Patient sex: M
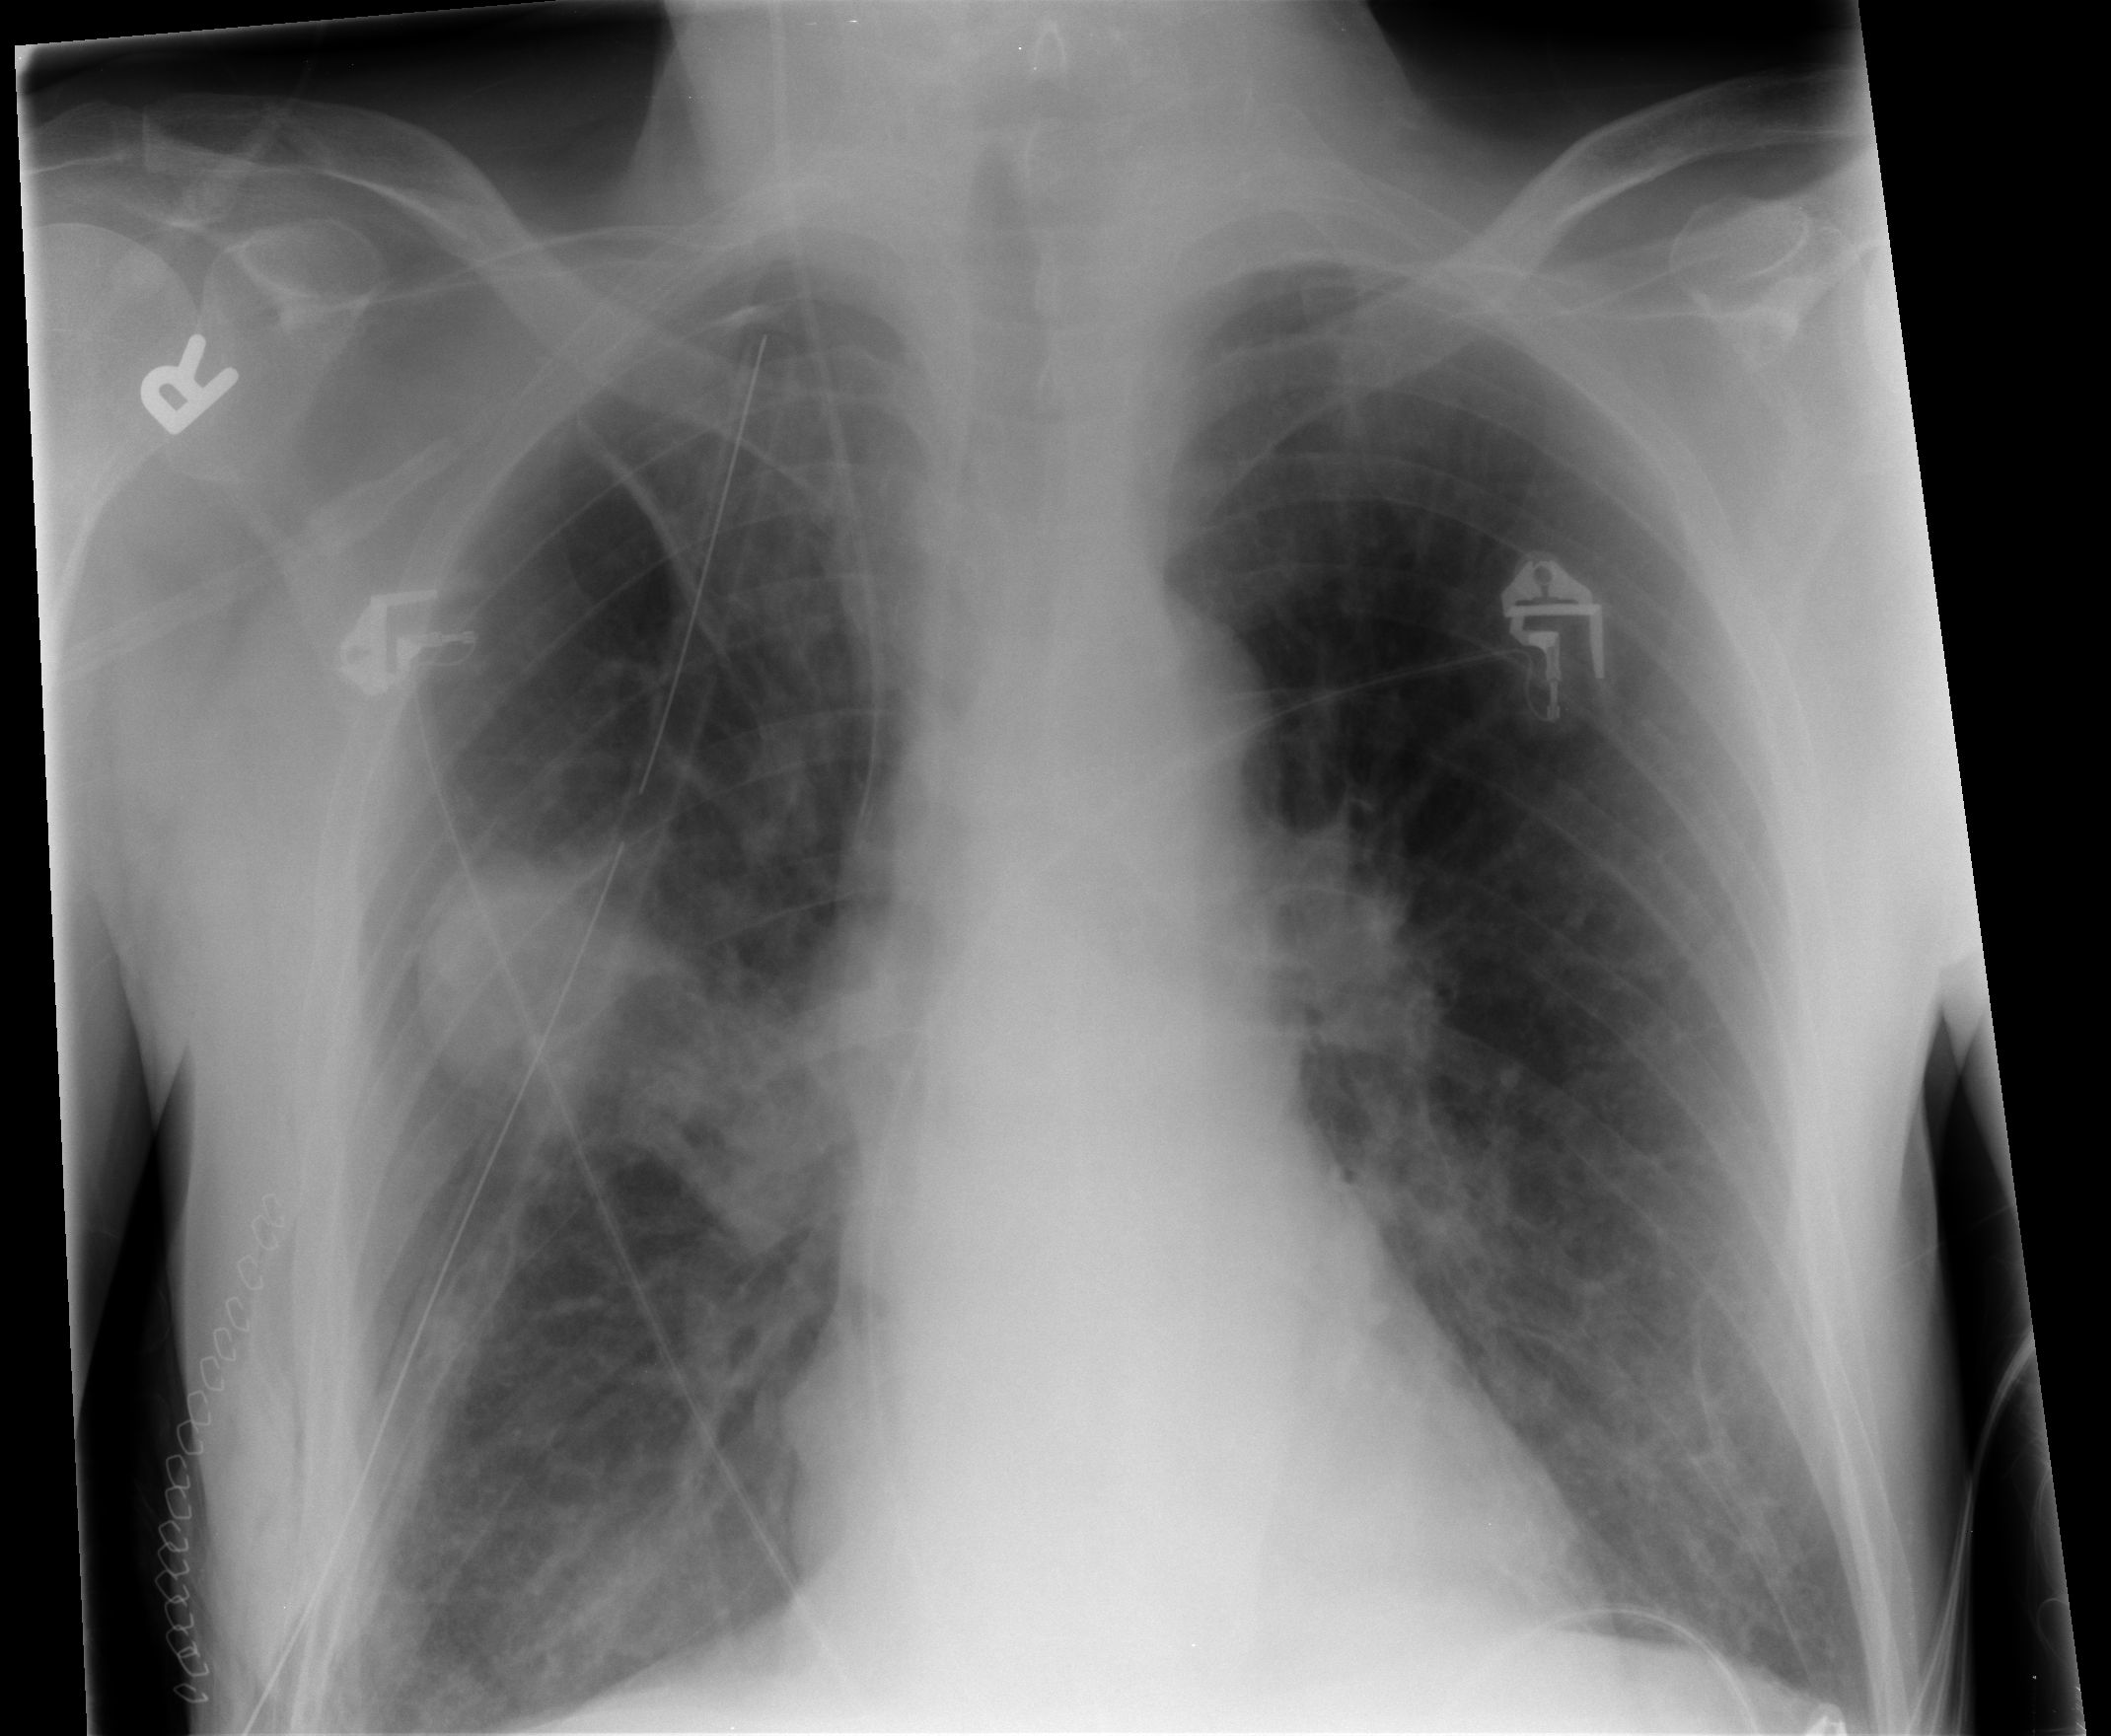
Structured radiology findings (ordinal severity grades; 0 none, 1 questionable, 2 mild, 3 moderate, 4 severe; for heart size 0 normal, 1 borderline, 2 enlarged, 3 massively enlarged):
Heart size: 0
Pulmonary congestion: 0
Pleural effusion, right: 0
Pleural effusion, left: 0
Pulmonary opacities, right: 0
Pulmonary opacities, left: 0
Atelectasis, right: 2
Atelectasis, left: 0